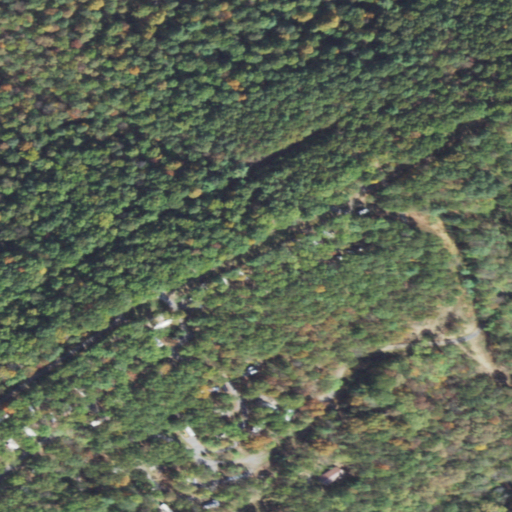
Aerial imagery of ridge(s) in Pennsylvania named Middle Ridge containing deciduous forest, open development, pasture, and low intensity development